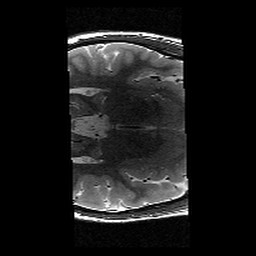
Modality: T2w
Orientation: axial
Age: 12
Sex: female
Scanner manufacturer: siemens
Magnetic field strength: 3 T
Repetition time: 9.23 s
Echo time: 0.067 s